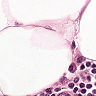
Metastatic tissue present: yes